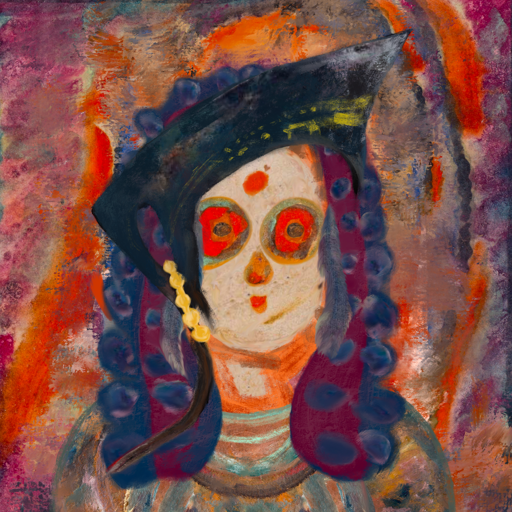
Background: Experience, Head And Neck Front: Rupkatha, Face Front: Sisters, Bust: Boggyland, Hair Front: Hill_Girl, Head Accessory: Irani, Second Necklace: Blank, Necklace: Blank, Baby: Blank